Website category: sports
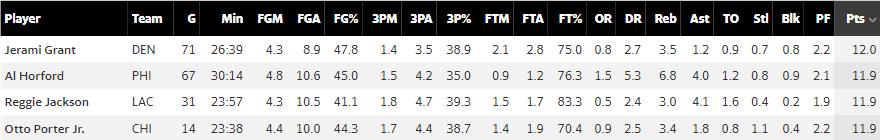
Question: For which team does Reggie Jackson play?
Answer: LAC

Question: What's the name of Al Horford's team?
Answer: PHI

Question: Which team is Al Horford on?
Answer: PHI

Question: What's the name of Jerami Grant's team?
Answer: DEN

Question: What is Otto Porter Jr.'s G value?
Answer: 14

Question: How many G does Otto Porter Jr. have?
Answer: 14

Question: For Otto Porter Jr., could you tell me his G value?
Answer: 14

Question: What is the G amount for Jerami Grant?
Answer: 71

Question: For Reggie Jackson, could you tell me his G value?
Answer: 31

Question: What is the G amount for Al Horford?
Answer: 67

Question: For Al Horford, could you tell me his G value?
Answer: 67

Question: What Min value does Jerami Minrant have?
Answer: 26:39

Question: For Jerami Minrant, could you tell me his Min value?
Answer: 26:39

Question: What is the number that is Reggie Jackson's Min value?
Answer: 23:57

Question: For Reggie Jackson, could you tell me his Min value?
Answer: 23:57

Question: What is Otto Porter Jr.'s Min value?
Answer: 23:38

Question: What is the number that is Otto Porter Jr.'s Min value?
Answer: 23:38

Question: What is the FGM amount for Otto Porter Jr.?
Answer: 4.4

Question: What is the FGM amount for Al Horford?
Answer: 4.8

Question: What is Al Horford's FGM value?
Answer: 4.8

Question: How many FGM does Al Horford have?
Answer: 4.8

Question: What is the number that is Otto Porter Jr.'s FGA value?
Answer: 10.0

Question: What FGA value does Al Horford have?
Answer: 10.6

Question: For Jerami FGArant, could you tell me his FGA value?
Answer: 8.9

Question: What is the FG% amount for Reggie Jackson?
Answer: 41.1

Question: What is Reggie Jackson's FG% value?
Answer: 41.1

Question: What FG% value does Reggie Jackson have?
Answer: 41.1

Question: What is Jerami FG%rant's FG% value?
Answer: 47.8

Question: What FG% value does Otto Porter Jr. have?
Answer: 44.3

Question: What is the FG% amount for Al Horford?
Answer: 45.0

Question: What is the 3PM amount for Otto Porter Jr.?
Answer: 1.7

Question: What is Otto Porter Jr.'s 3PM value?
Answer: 1.7

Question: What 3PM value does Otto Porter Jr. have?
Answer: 1.7

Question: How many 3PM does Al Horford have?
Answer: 1.5

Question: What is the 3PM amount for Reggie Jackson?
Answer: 1.8

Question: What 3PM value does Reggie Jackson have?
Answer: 1.8

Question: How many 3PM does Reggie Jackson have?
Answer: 1.8

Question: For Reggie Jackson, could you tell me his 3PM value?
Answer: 1.8

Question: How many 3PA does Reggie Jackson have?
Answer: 4.7

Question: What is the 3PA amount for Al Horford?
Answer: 4.2

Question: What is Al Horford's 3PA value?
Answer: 4.2

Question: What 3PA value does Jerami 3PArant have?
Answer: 3.5

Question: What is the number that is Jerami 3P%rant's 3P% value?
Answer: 38.9

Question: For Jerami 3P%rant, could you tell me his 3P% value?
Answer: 38.9

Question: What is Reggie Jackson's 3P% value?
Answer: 39.3

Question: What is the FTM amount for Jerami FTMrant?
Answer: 2.1

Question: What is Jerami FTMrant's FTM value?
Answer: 2.1

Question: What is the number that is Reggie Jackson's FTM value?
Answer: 1.5

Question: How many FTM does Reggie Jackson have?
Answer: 1.5

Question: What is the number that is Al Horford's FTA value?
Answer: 1.2

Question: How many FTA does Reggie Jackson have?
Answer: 1.7

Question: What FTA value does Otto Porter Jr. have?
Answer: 1.9

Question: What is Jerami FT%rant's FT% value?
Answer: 75.0

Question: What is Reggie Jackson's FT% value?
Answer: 83.3

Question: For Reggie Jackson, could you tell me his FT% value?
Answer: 83.3

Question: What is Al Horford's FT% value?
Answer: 76.3

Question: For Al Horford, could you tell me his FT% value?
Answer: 76.3

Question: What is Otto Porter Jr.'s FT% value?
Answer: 70.4

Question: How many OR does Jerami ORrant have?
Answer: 0.8

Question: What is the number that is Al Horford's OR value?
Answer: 1.5

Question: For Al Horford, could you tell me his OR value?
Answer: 1.5

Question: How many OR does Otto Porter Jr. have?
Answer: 0.9

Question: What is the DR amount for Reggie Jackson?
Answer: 2.4

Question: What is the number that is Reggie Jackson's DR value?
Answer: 2.4